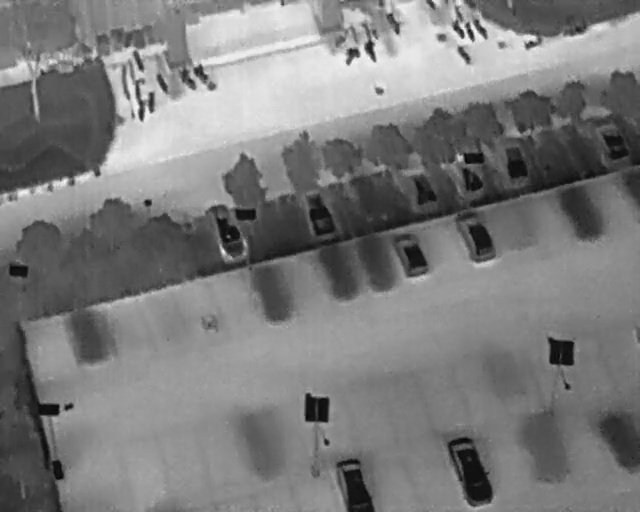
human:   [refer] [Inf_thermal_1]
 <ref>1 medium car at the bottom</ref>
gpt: <box>[[51, 90, 59, 98, 2]]</box>

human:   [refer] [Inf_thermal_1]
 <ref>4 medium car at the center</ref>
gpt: <box>[[30, 42, 40, 48, 160], [45, 38, 54, 44, 161], [61, 33, 70, 38, 159], [59, 46, 68, 52, 157]]</box>